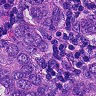
Metastatic tissue present: yes